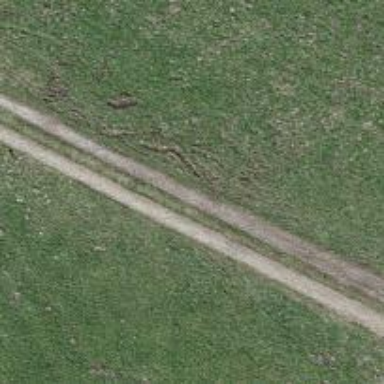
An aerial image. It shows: Track with grade 4 track type.